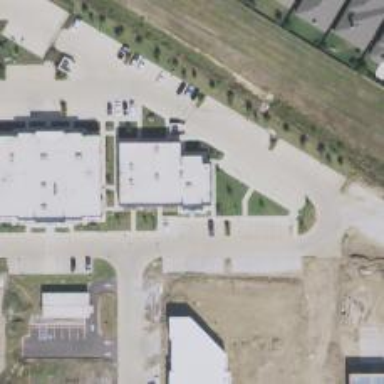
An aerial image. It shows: Veterinary facility.